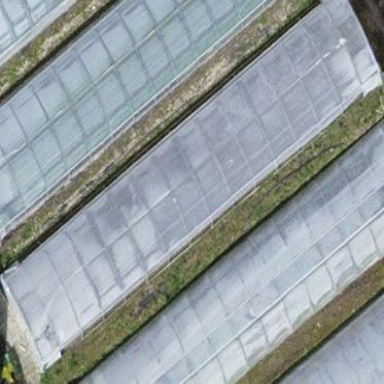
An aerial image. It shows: Greenhouse with round roof.